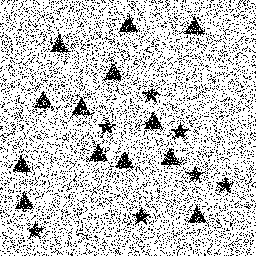
Squares: 0
Triangles: 13
Stars: 7
Total shapes: 20